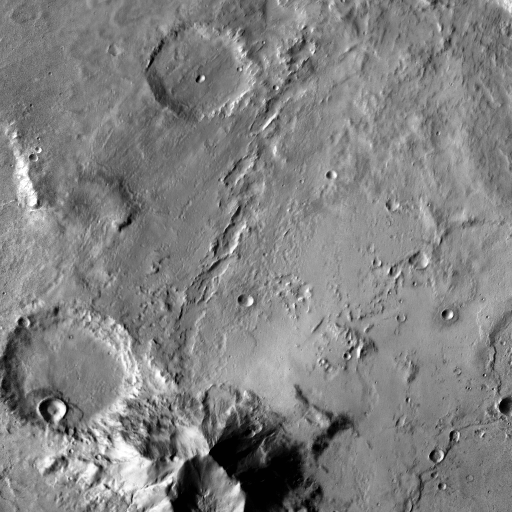
Crater classes present: Background, Other, Buried, Secondary